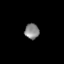
Tissue: lung
Cell type: Endothelial cells
Senescence score: 0.2421
Nuclear area (px): 217
Mean DAPI intensity: 134.263